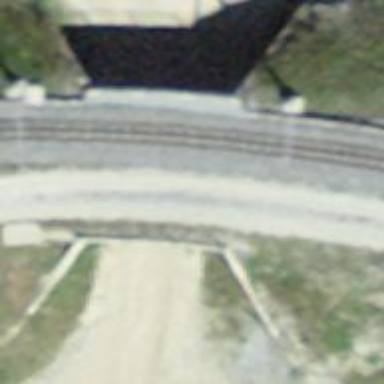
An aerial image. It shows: Retaining wall.